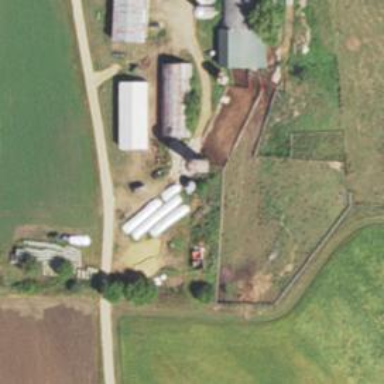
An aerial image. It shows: Silo.